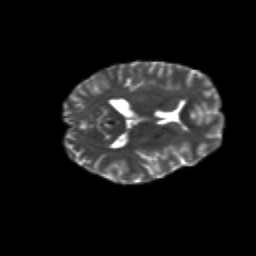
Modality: T2w
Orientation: axial
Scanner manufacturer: siemens
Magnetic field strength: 3 T
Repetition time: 6.8 s
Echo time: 0.093 s